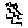
Label: zigzag